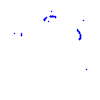
Particle: kaon